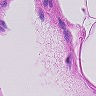
Metastatic tissue present: no